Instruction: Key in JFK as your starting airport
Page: home
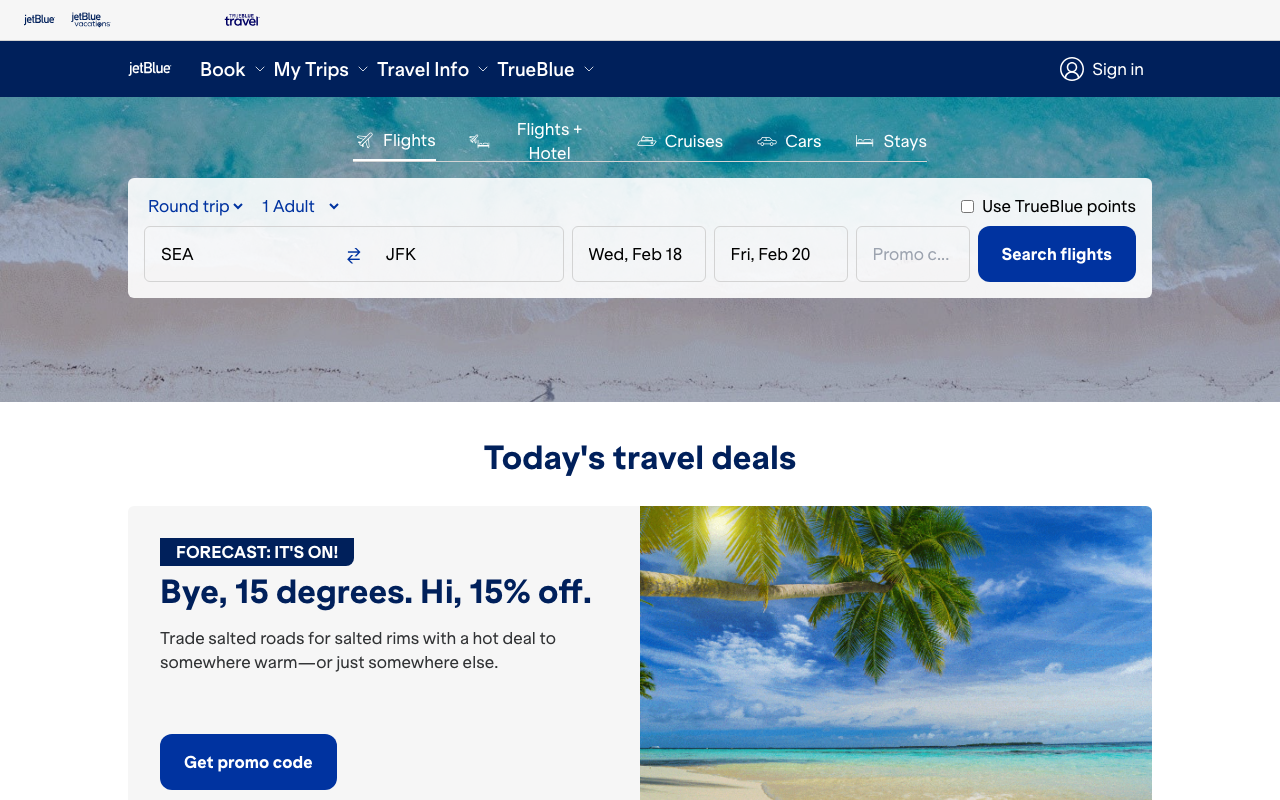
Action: type